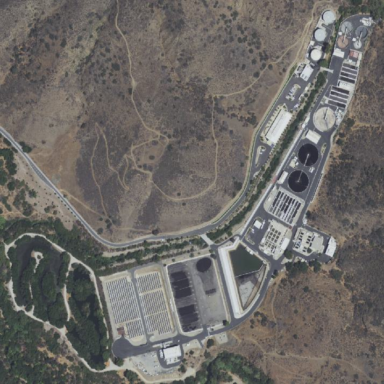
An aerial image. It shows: View of wastewater plant.